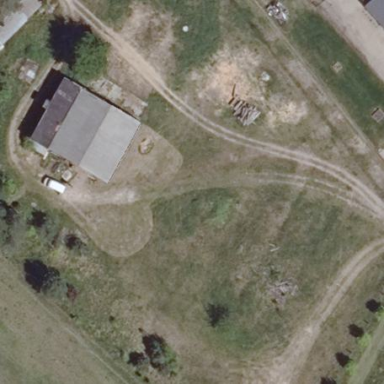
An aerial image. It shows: Farmyard area.